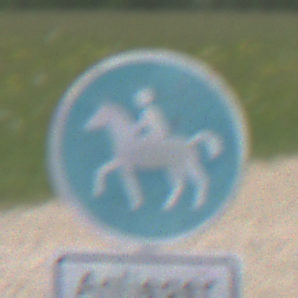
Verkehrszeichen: Reitweg
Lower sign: PersonengruppenFrei1
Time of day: Midday
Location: Outdoor (RoadRail)
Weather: PartlyCloudy
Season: NotSpecified
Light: Natural